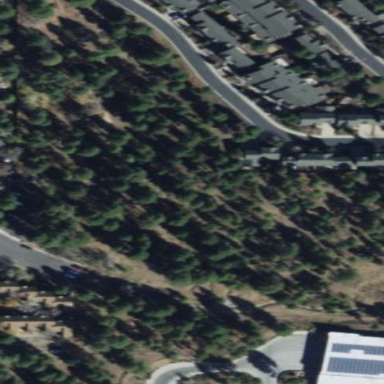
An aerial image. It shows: Evergreen woodland with needle-leaved trees.